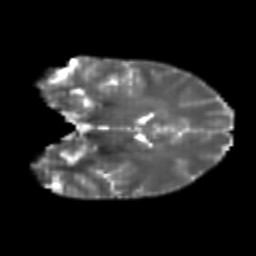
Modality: T2w
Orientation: coronal
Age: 20
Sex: female
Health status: healthy
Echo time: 0.074 s